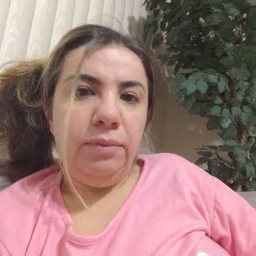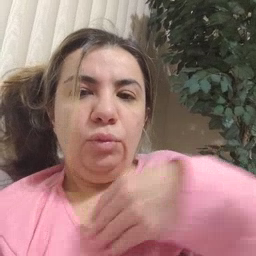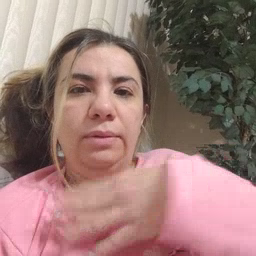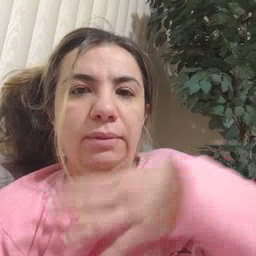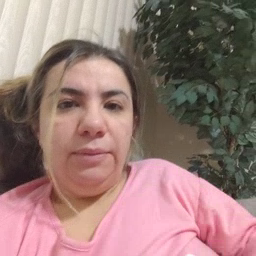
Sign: white